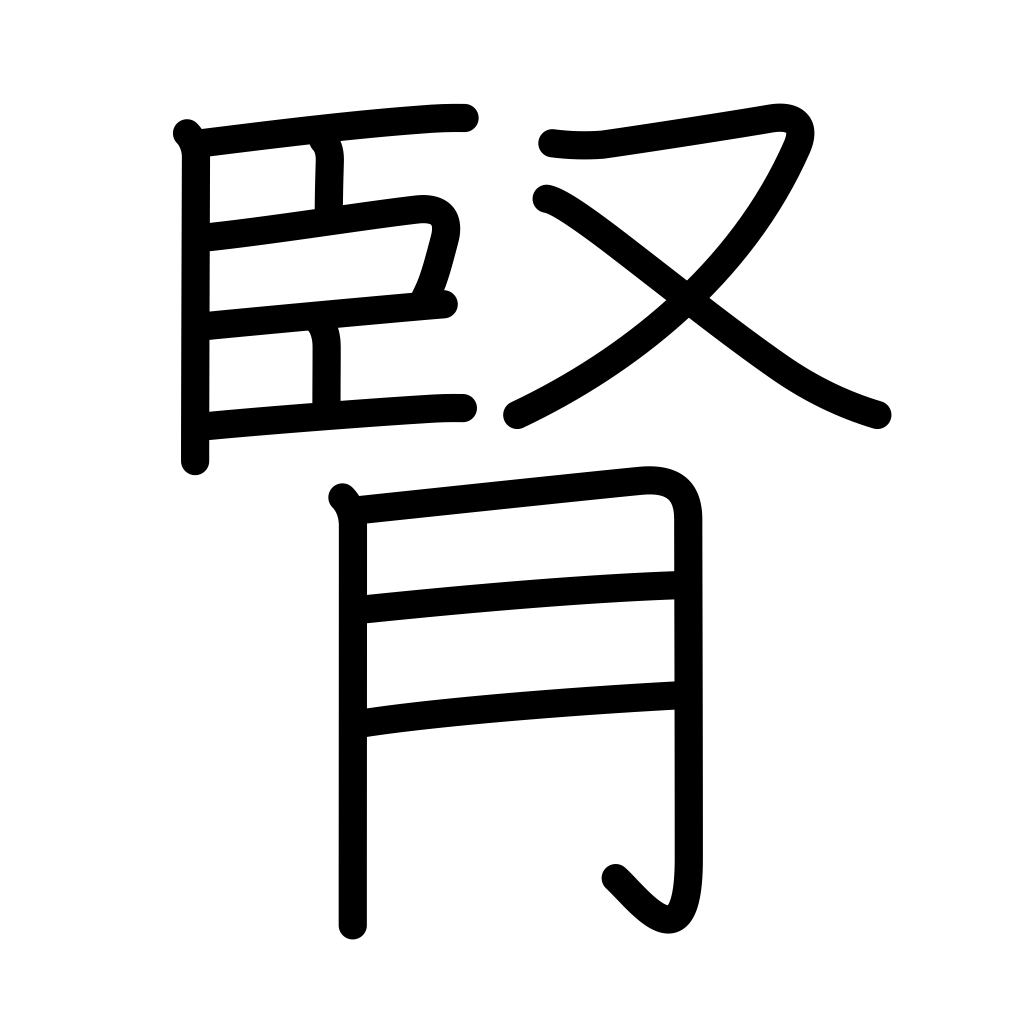
Meaning: kidney